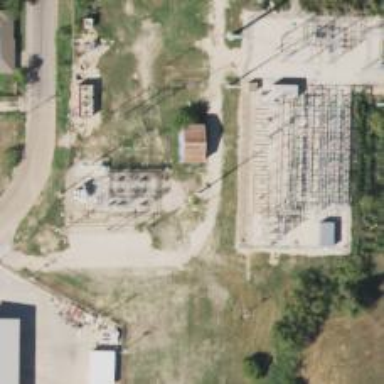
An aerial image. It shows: Power tower.